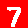
Digit: 7